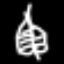
Label: leaf